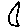
Label: moon